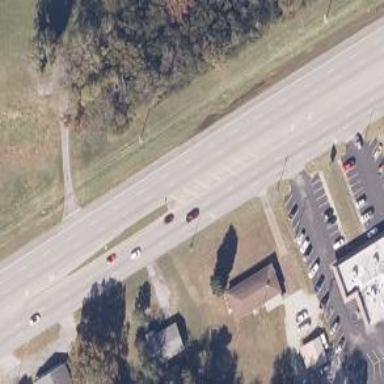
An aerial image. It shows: Asphalt road classified as trunk route.